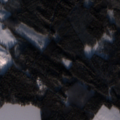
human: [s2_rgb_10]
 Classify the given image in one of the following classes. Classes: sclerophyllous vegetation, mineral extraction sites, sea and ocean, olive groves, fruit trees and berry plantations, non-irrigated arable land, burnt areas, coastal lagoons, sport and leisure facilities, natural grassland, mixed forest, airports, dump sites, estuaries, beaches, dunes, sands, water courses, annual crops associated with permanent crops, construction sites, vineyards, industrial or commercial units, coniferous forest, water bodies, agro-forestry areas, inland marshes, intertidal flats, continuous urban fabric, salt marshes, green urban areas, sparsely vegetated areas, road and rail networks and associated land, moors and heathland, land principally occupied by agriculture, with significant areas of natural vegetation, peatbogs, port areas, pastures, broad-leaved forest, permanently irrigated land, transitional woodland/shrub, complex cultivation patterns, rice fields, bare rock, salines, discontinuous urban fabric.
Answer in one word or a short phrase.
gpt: non-irrigated arable land, coniferous forest, mixed forest, water bodies